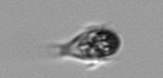
Label: Mesodinium